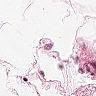
Metastatic tissue present: no